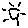
Label: sun